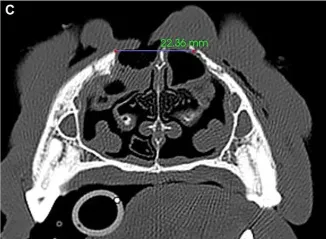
Panels. Represent pre-operative CT,. A transverse plane at the level of the fourth premolar tooth. Images. The large bone defects in the frontal, maxillary, and nasal bones. After successful reconstruction, as demonstrated by the measurements provided in panels.
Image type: radiology (ct)